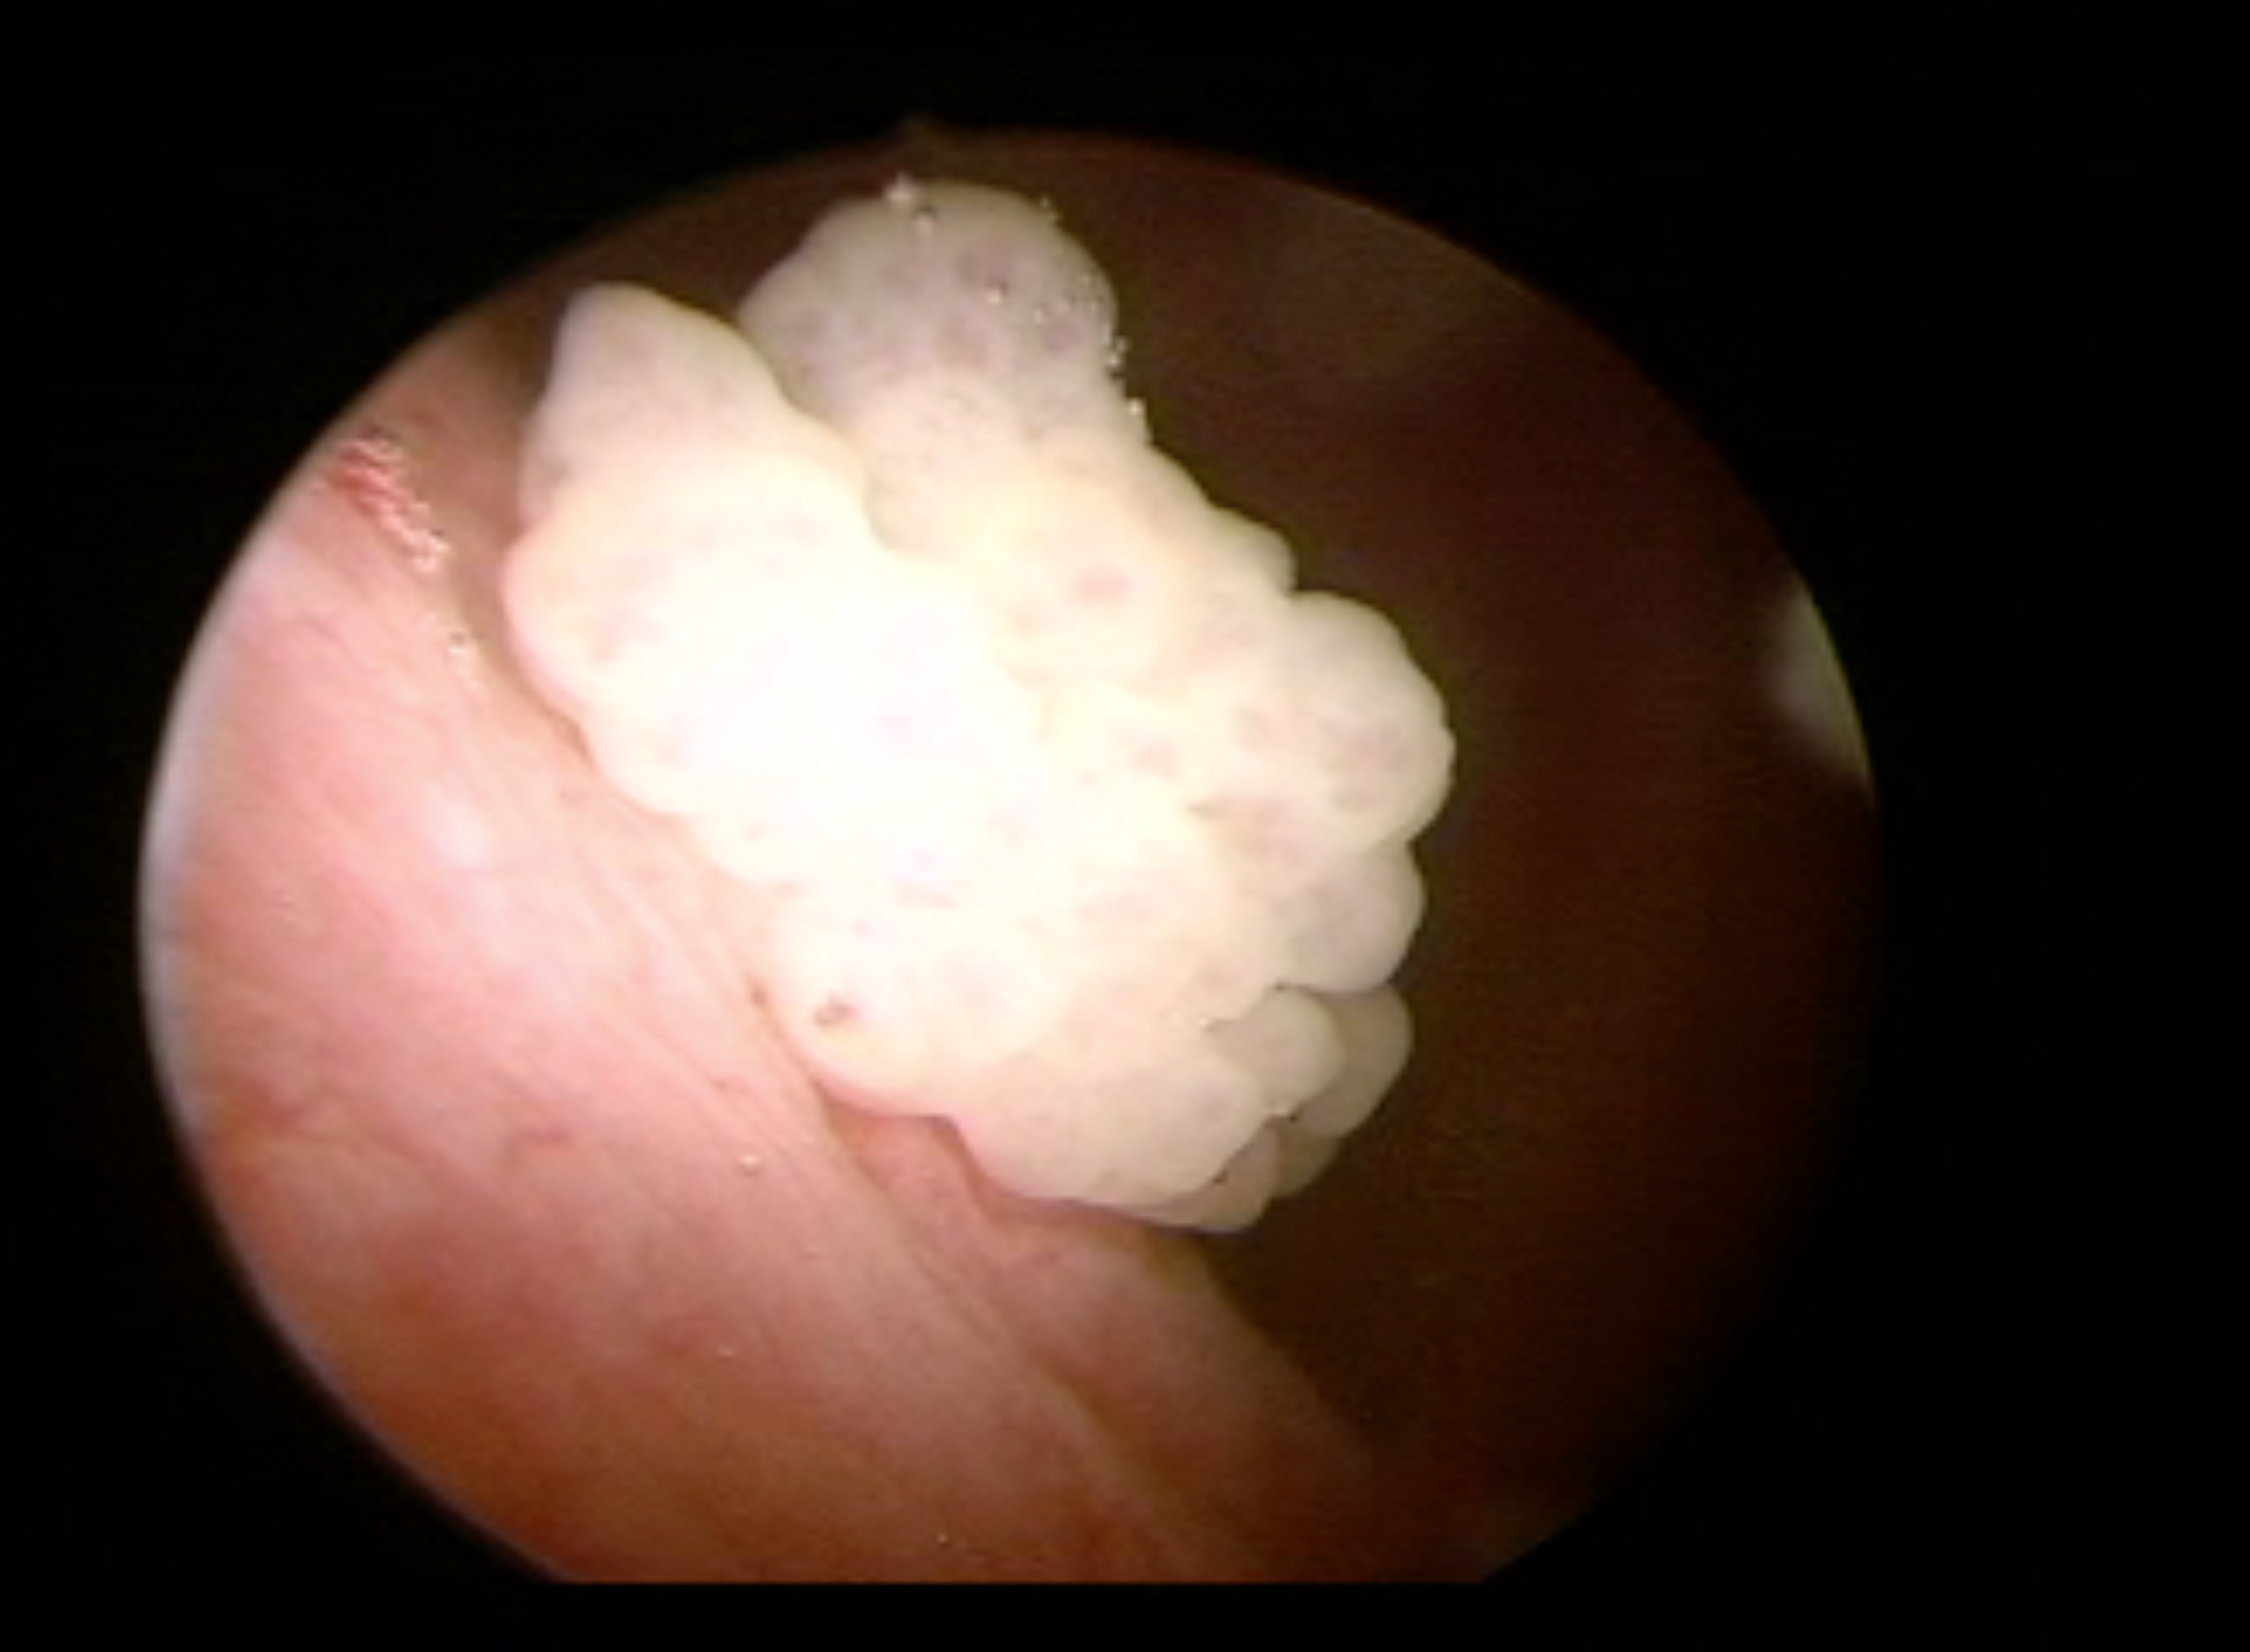
Modality: WLC
Class: Malignant
Subclass: HighGradePapillary
Lesion: Multifocal
Multifocal: 2 to 7
Stage: T1
Morphology: Papillary
Bladder cancer association: Yes